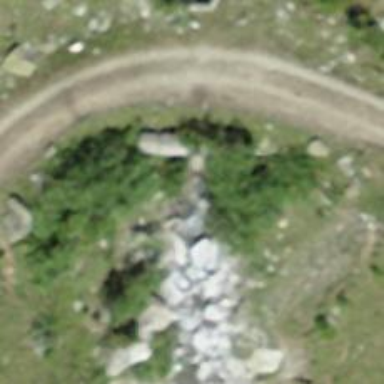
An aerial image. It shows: Culvert tunnel.